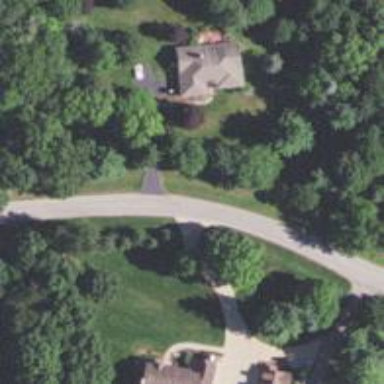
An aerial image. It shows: Driveway leading to service road.